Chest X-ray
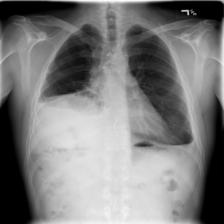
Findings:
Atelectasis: negative
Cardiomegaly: negative
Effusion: positive
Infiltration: negative
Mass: negative
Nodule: negative
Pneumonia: negative
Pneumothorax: negative
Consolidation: negative
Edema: negative
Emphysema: negative
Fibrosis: negative
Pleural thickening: negative
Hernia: negative